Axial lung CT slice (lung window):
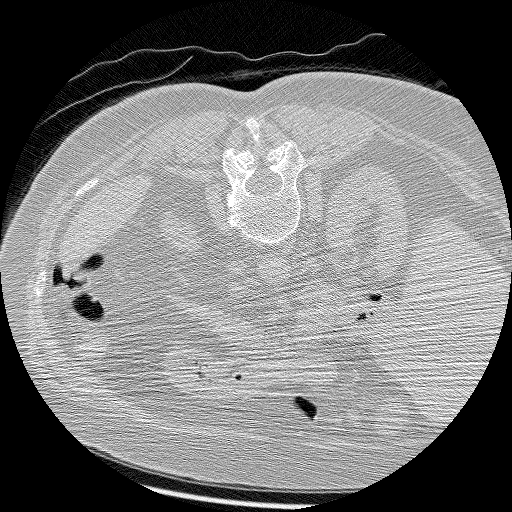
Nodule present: no